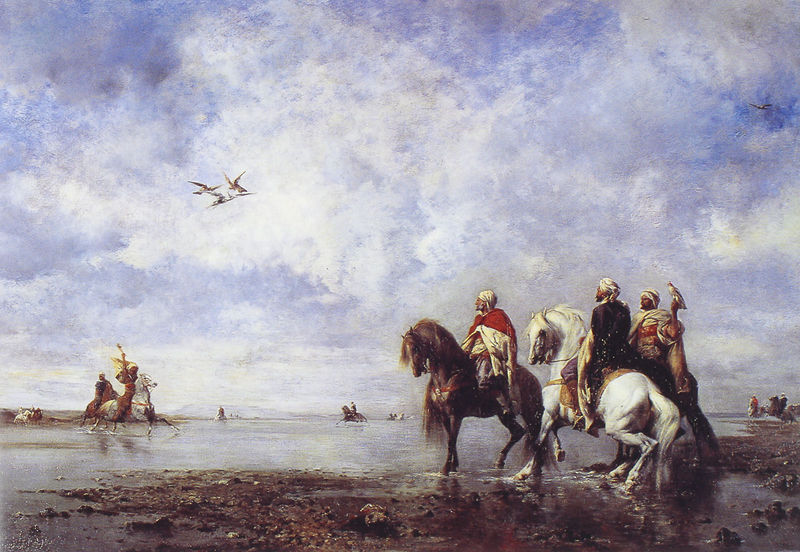
Titel: Reiherjagd in Algerien (oder Araber bei der Reiherjagd)
Künstler: Eugène Fromentin
Institution: Chantilly, Musée Condé
Schlagwörter: angriff, berg, falke, gemälde, himmel, kampf, meer, umhang, vogel, wasser, wolken, fluss, landschaft, menschen, see, ufer, hell, licht, männer, rot, wolke, malerei, stein, steine, taube, ebene, horizont, vögel, gewand, mantel, pferd, pferde, reiter, mähne, sattel, küste, strand, berge, möwen, schlacht, edel, kreuz, orient, orientalisch, gestade, watt, schwarm, tauben, attacke, treffen, jagd, schimmel, beute, historienmalerei, falkenjagd, orientalismus, turban, arabien, islam, araber, turbane, sultan, falkner, alexander, türken, falken, gallop, osmanien, baute, brennendes jkreuz, pferde strand wolkenhimmel kraniche schwäne, ä´reiter